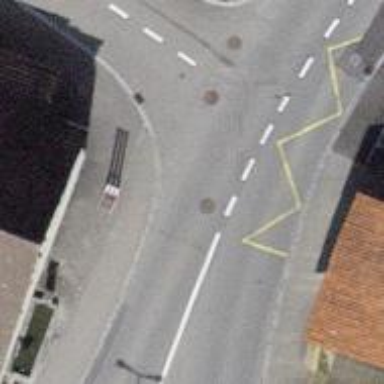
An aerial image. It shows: Bus stop with platform for public transport.